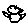
Label: bird